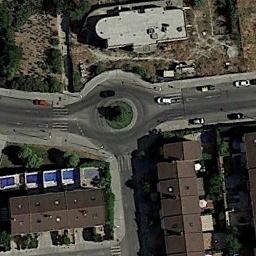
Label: roundabout